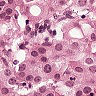
Metastatic tissue present: yes